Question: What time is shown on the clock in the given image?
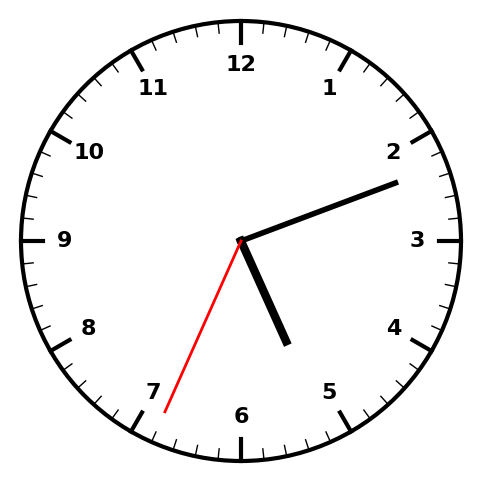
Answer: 05:11:34